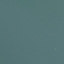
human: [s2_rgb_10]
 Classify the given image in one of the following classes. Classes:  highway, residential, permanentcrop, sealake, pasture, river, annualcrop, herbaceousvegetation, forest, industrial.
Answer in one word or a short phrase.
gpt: SeaLake